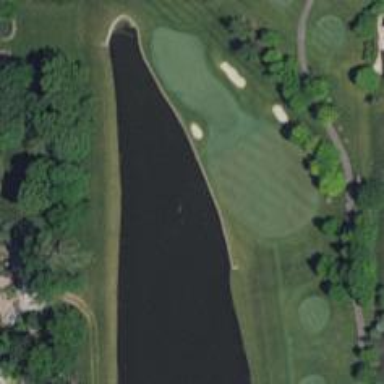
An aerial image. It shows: View of golf hole.